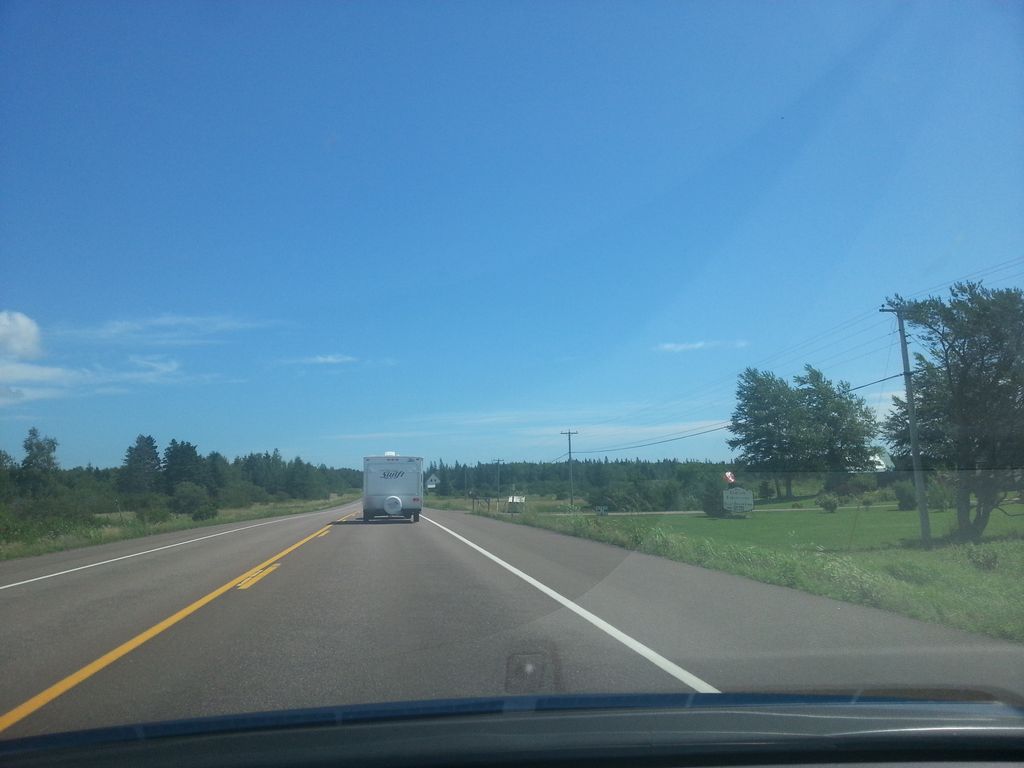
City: charlottetown